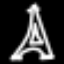
Label: The Eiffel Tower